Current action and preconditions to check: trajectory_clear

Your task: For each precondition in the list above, predict whether it will hold at this action.

Consider the current scene as observed from the mobile robot's camera, and analyze the predicted future states of all dynamic agents (e.g., people, animals, vehicles, or any moving entities) within the NEXT SECOND.

IMPORTANT: Only answer "very likely" if you are absolutely certain—based on strong, clear evidence—that a dynamic agent will violate the precondition in the predicted future state. Do NOT answer "very likely" for unlikely, ambiguous, or low-probability risks.

Ask yourself for each precondition: Is there a high probability, with clear and convincing evidence, that the predicted future states of any dynamic agent will interfere with the predicted future state of the currently executing action within the NEXT SECOND, causing that precondition to fail?

Assess the risk level based on these predictions. Use "likely" or "very likely" if motions create a clear risk of interference.

Use "neutral" or "improbable" if agents are nearby but their predicted paths are clearly diverging or non-conflicting.

Failure Risk Categories: "very improbable", "improbable", "neutral", "likely", "very likely"

Answer Format: Output ONLY the probability_of_failure value from these categories: "very improbable", "improbable", "neutral", "likely", "very likely"

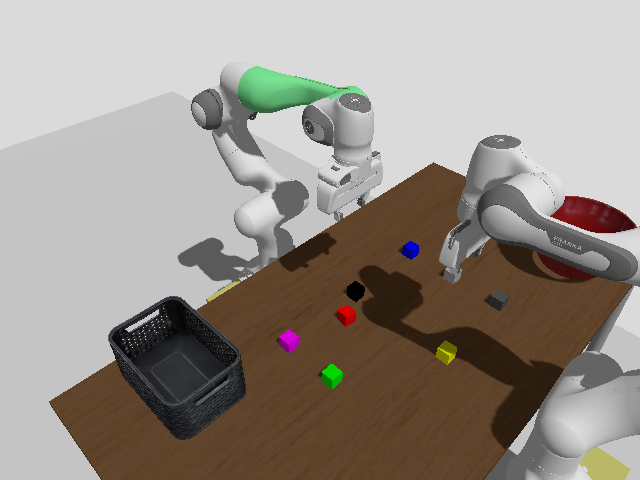

Answer: very improbable